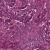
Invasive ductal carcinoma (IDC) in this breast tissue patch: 1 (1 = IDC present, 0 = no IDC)